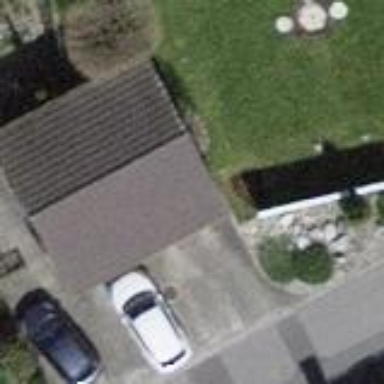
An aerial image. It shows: Garage building.